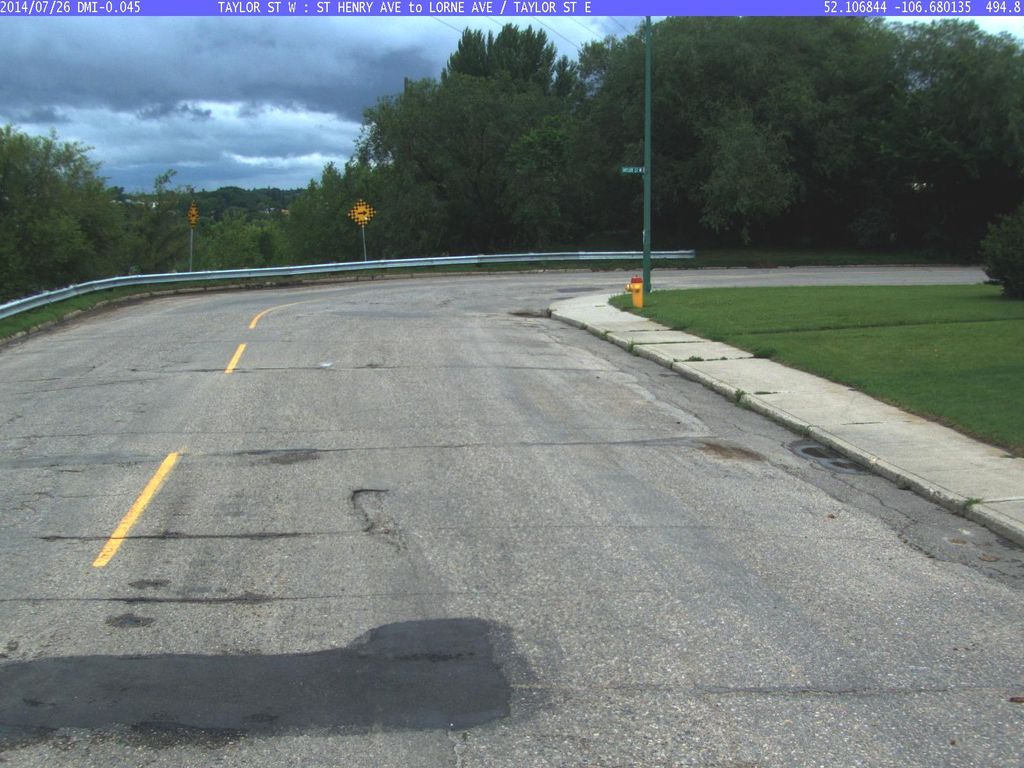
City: saskatoon